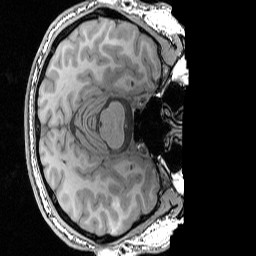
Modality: T1w
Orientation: axial
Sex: male
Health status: ill
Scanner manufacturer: siemens
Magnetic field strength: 3 T
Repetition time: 1.57 s
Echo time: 0.00342 s